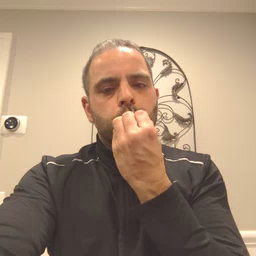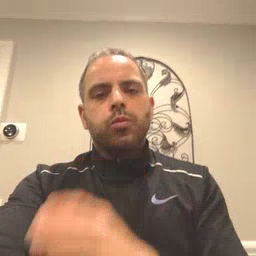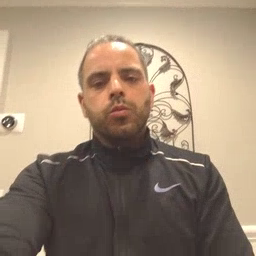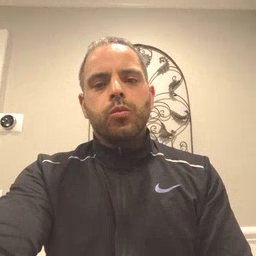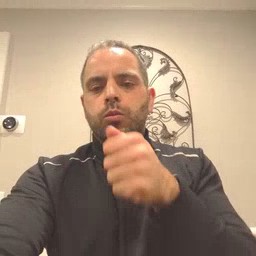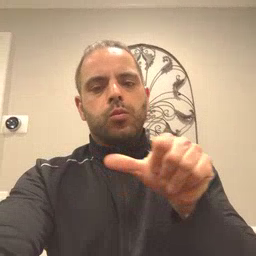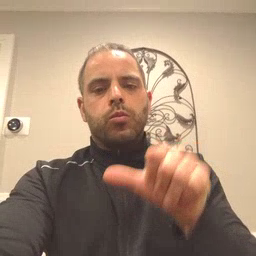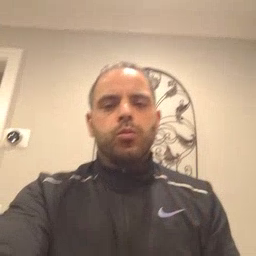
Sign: any